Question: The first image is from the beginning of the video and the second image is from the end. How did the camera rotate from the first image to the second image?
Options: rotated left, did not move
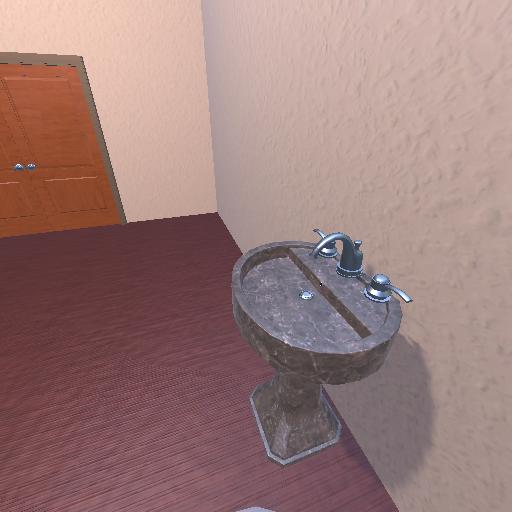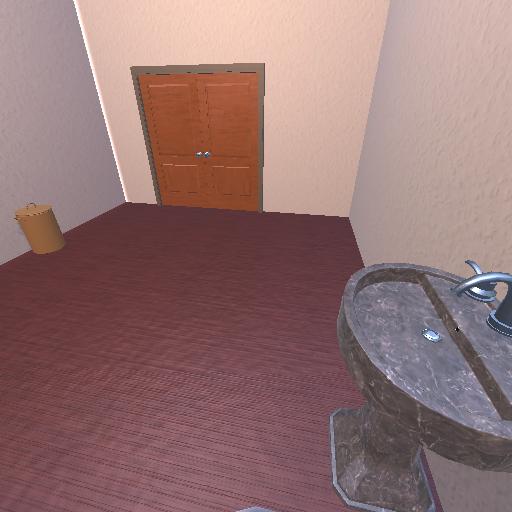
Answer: rotated left